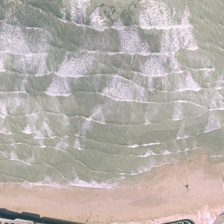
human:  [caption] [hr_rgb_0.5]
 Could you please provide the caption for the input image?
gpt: white waves in green ocean are near yellow beach .

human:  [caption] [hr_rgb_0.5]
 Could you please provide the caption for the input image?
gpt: white waves in green ocean are near yellow beach .

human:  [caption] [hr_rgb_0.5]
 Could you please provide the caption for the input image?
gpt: there are many clear textures in the water beside the big beach .

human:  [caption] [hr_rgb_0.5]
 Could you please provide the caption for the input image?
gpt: there are many clear textures in the water beside the big beach .

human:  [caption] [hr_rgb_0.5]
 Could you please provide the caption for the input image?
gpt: white waves in green ocean are near yellow beach .